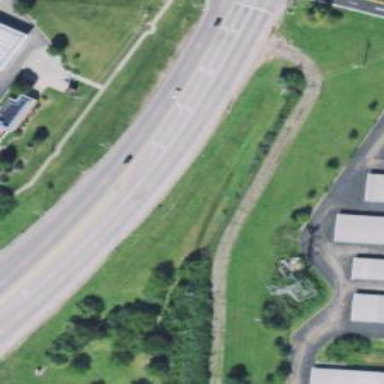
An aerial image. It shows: Tertiary road with embankment.